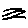
Label: zigzag